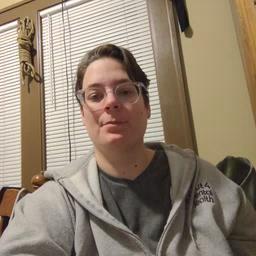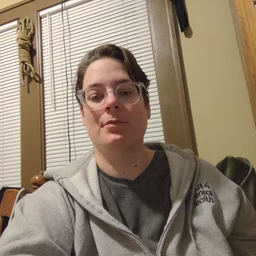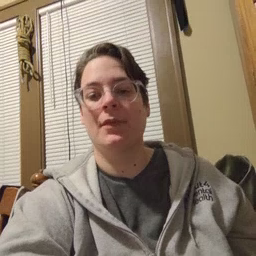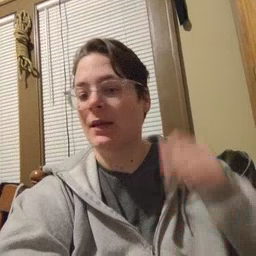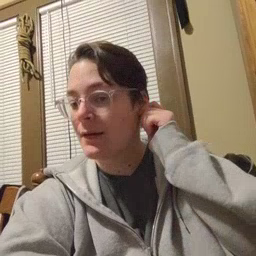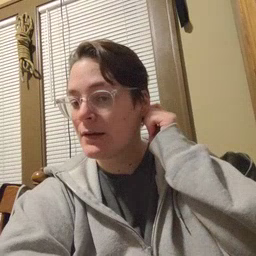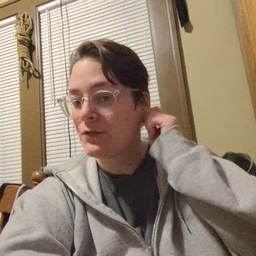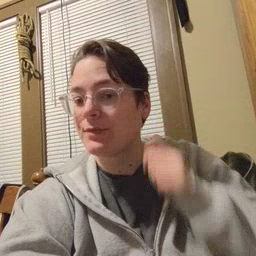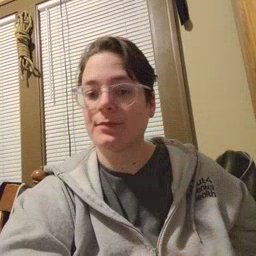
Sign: ear